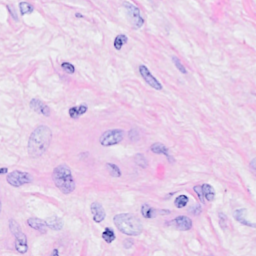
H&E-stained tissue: Breast